九年级 · 度量几何学
(8 分) 如图, 四边形 $A B C D$ 内接于 $\odot O$, 且 $\odot O$ 的半径为 $r, \angle B C D=110^{\circ}$.

(1)若 $r=2$, 求 $B D$ 的长.

(2)若 $A B / / C D, A B=D B$, 求证: $C D=r$.

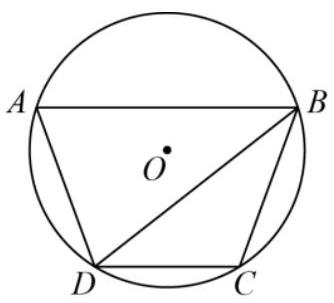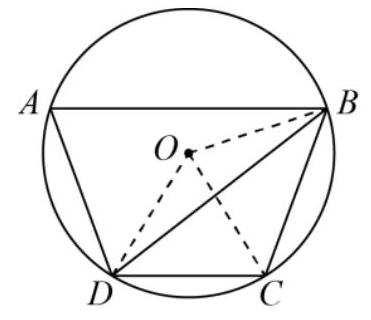
答案:  (1) $\frac{14}{9} \pi$

(2)见解析

解析: (1) 连接 $O B, O D$, 根据圆内接四边形的性质得到 $\angle A=70^{\circ}$, 由圆周角定理得到 $\angle B O D=140^{\circ}$, 根据弧长的公式即可得到结论;

（2）根据 $A B=D B$, 得 $\angle A B D=40^{\circ}$, 根据 $A B / / C D$, 得 $\angle B D C=\angle A B D=40^{\circ}$, 所以 $\angle D B C=30^{\circ}, \angle C O D=2 \angle D B C=60^{\circ}$, 可得 $\triangle O C D$ 为等边三角形, 即可得出结论.

【详解】(1) 解: 连接 $O B, O C, O D$,

$\because$ 四边形 $A B C D$ 内接于 $\odot O, \angle B C D=110^{\circ}$,

$\therefore \angle A=70^{\circ}$,

$\therefore \angle B O D=140^{\circ}$,

$\therefore B D$ 的长为 $\frac{140 \pi \times 2}{180}=\frac{14}{9} \pi$;

（2）证明: $\because A B=D B$,

$\therefore \angle A=\angle A D B=70^{\circ}$,

$\therefore \angle A B D=40^{\circ}$

$\because A B / / C D$,

$\therefore \angle B D C=\angle A B D=40^{\circ}$,

$\therefore \angle D B C=180^{\circ}-110^{\circ}-40^{\circ}=30^{\circ}$,

$\therefore \angle C O D=2 \angle D B C=60^{\circ}$,

$\because O C=O D$,

$\therefore \triangle O C D$ 为等边三角形,

$\therefore C D=O C=r$.

【点睛】本题考查的是圆周角定理、弧长的计算、圆内接四边形的性质, 掌握圆内接四边形的对角互补是解题的关键.